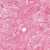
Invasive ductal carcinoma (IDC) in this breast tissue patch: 0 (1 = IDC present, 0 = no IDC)